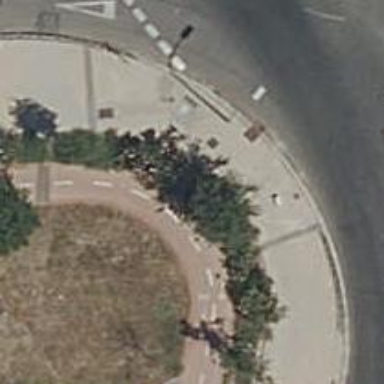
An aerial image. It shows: Sidewalk along the footway.